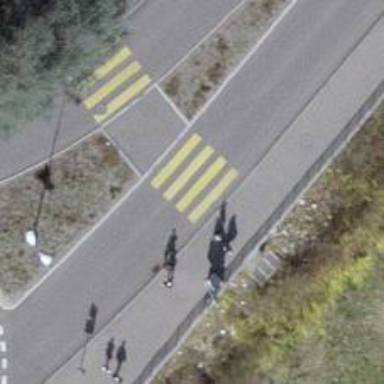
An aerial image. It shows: Zebra crossing on the road.